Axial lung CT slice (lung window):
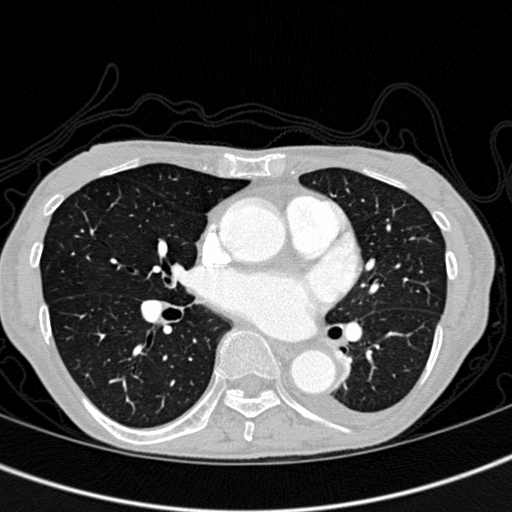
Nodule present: no